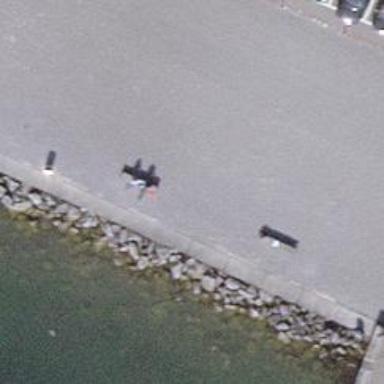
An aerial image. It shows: Bench for seating.